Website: home-depot
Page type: delivery-shipping
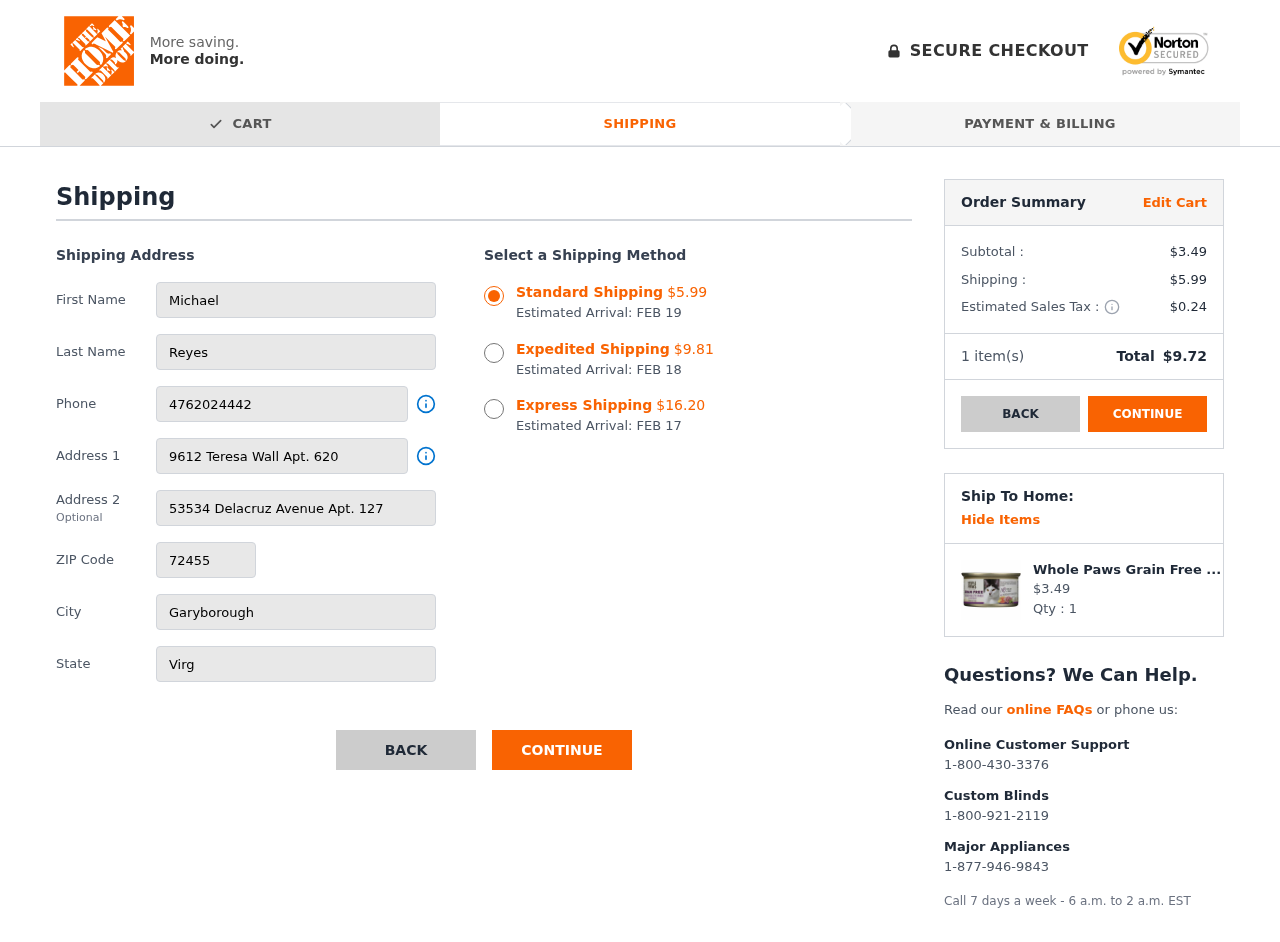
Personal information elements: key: PII_CITY
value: Garyborough
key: PII_FIRSTNAME
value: Michael
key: PII_LASTNAME
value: Reyes
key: PII_PHONE
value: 4762024442
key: PII_POSTCODE
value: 72455
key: PII_STATE
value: Virginia
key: PII_STREET
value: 9612 Teresa Wall Apt. 620
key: PII_STREET2
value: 53534 Delacruz Avenue Apt. 127
Product elements: key: PRODUCT1_NAME
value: Whole Paws Grain Free Chicken & Giblets Dinner with Vegetables, 3 oz, 3 oz
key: PRODUCT1_PRICE
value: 3.49
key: PRODUCT1_QUANTITY
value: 1
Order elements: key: ORDER_SHIPPING_COST_STANDARD
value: $5.99
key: ORDER_DELIVERY_DATE
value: FEB 19
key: ORDER_SHIPPING_COST_EXPEDITED
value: $9.81
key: ORDER_DELIVERY_DATE_EXPEDITED
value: FEB 18
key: ORDER_SHIPPING_COST_EXPRESS
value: $16.20
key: ORDER_DELIVERY_DATE_EXPRESS
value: FEB 17
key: ORDER_SUBTOTAL
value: $3.49
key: ORDER_SHIPPING_COST
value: $5.99
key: ORDER_TAX
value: $0.24
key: ORDER_NUM_ITEMS
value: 1
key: ORDER_TOTAL
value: $9.72